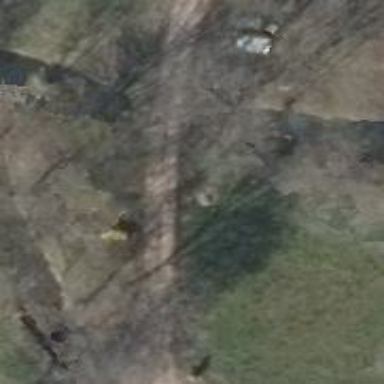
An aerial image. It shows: Driveway made of ground surface.